Question: Is there a way how to get multiple results out of 'COUNTIF(S)'?
I have a "compliance checklist" table of resources, where each row represents one resource. Based on the periods in columns H-J I get if person is non-compliant and if everything is OK.
Current formula for compliance calculation:
'''
=COUNTIFS(INDEX($H$8#,(ROW(H8)-ROW($H$7)),,1),"")
'''
This current formula needs to be in each line separately and I would like to change it to dynamic array formula to have only 1 formula in first row. However I have tried, it seemed to me that it is not possible, I always get '!SPILL' or another type of error.

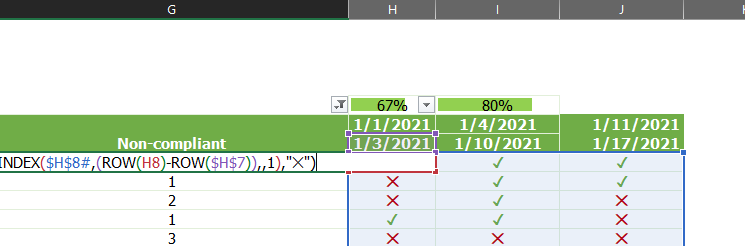
Answer: I don't think what you are trying is possible in a row-wise fashion through 'COUNTIFS()'. Btw, "SPILL" error is because a formula wants to spill data but is not able to do so since those cells are allready filled with data.
Either way, you could try 'MMULT()' instead:
<URL>
Formula in 'G8':
'''
=MMULT(--(H8#=""),{1;1;1})
'''
If you want to, you can make the 2nd parameter dynamic too:
'''
=MMULT(--(H8#=""),SEQUENCE(COLUMNS(H8#),,1,0))
'''